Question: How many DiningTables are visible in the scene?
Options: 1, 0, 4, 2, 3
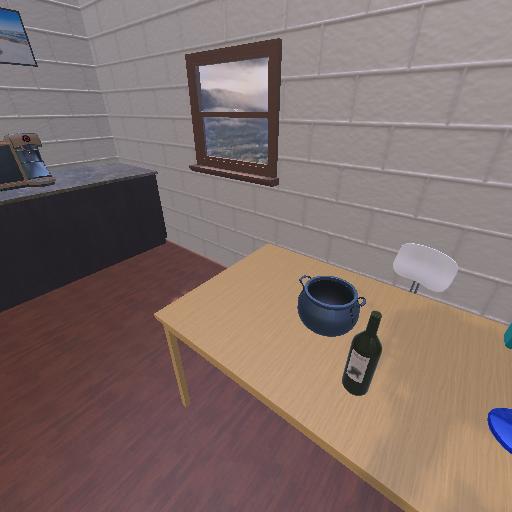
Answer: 1